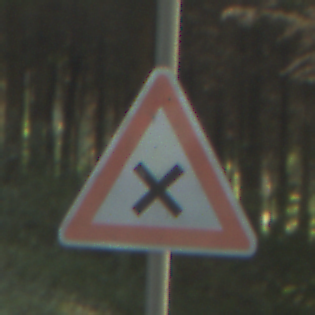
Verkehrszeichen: KreuzungOderEinmuendung
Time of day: MorningAfternoon
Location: Outdoor (Nature)
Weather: Clear
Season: NotSpecified
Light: Natural